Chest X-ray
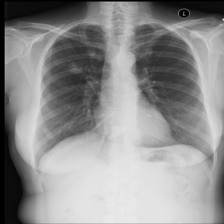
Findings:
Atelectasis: negative
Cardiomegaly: negative
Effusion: negative
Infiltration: negative
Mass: negative
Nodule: negative
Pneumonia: negative
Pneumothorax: negative
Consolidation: negative
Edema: negative
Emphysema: negative
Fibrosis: negative
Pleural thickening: negative
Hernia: negative